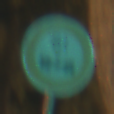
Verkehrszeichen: TatsaechlicheAchslast
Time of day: Night
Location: Outdoor (Urban)
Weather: PartlyCloudy
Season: NotSpecified
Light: Artificial